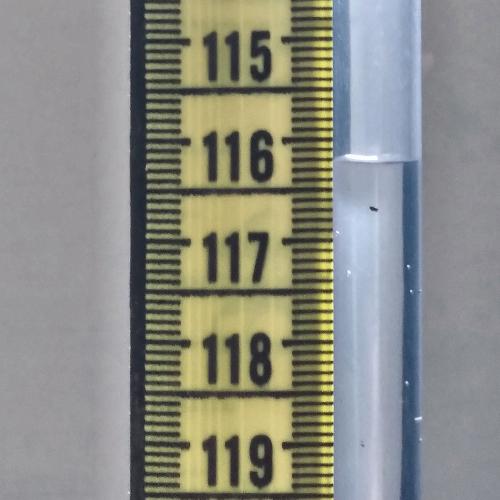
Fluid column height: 116.2 cm